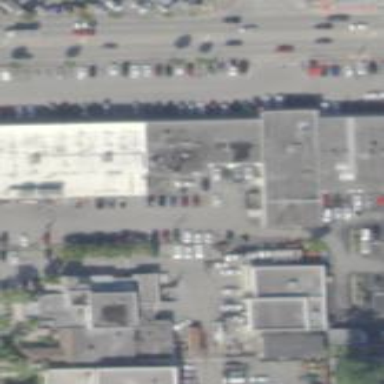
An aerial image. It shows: Retail building.